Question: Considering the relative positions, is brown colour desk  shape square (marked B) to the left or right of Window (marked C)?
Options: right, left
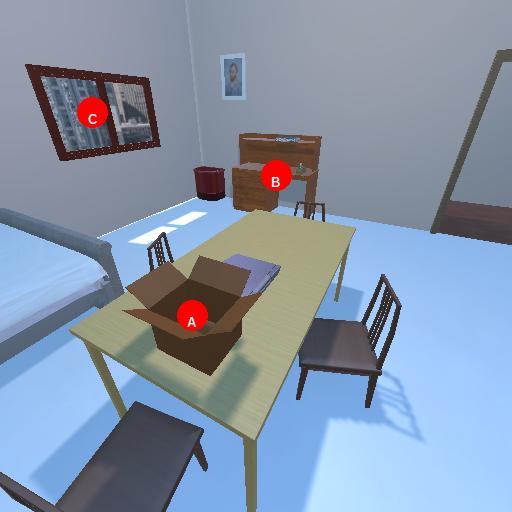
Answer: right